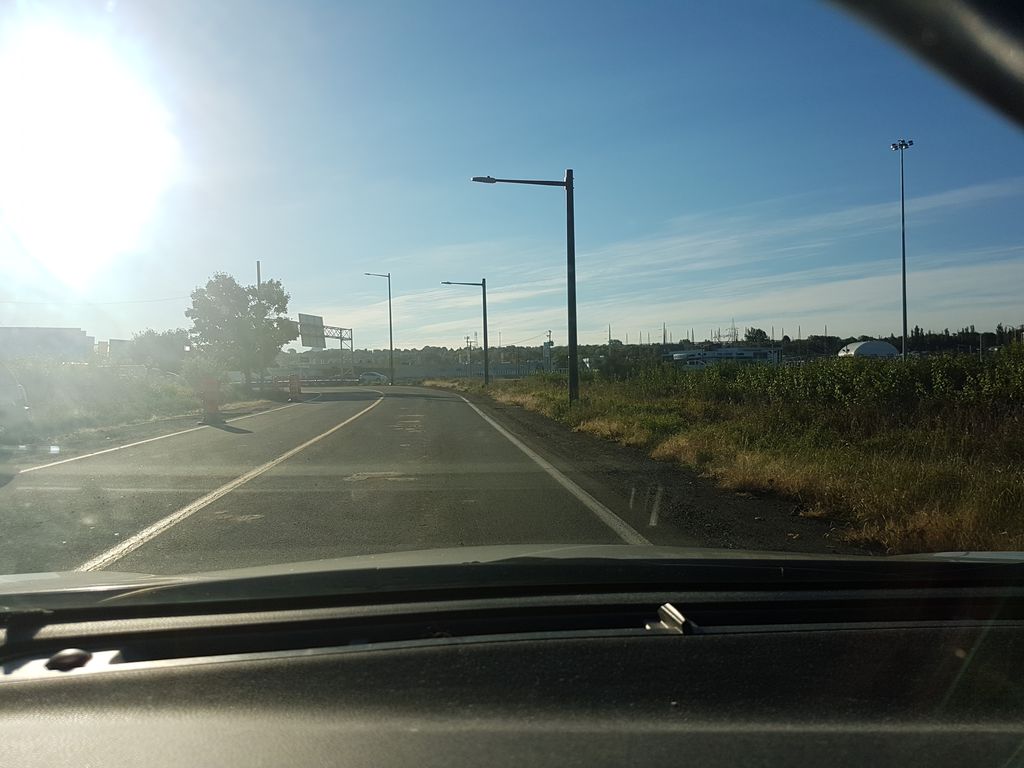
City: quebec_city